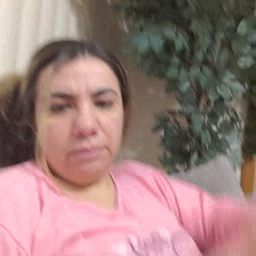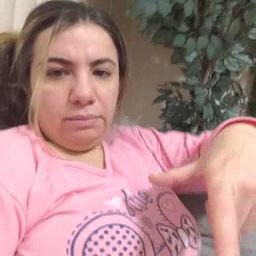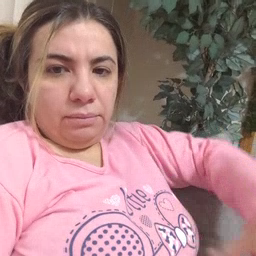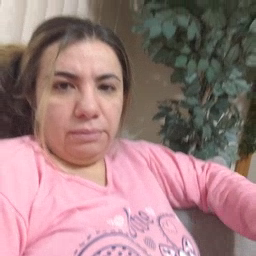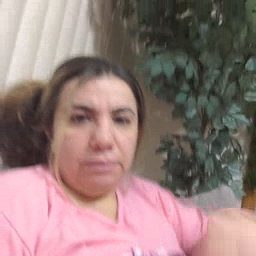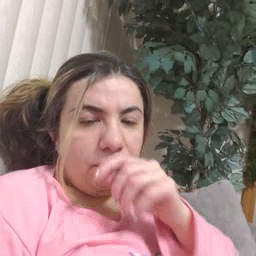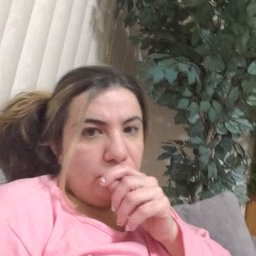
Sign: underwear